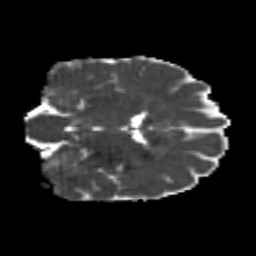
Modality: MD
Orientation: coronal
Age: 25
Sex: male
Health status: healthy
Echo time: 0.074 s